Field crop: maize
Growth stage: 2
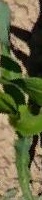
Species: maize